A spectrogram of one vibration snapshot from a rotating bearing is shown (time on one axis, frequency on the other). What is the most likely bearing condition (normal, inner_race, outer_race, ball)?
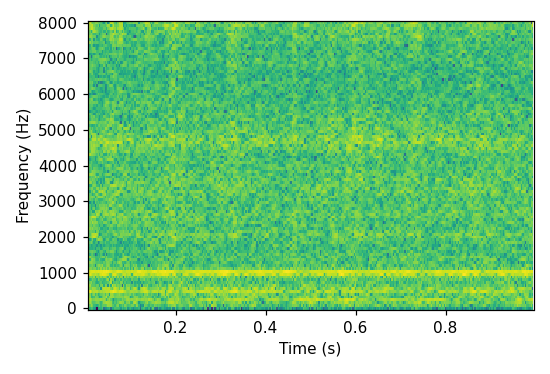
Answer: normal